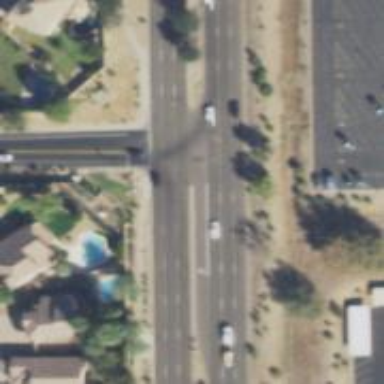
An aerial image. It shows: Secondary road with asphalt surface.